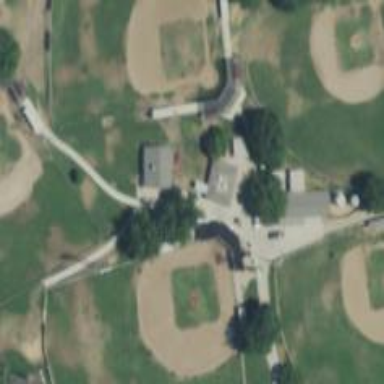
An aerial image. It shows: Baseball pitch for leisure land.